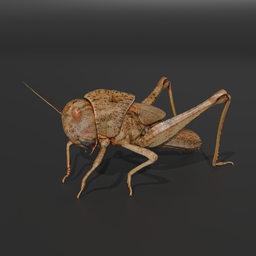
Label: animals